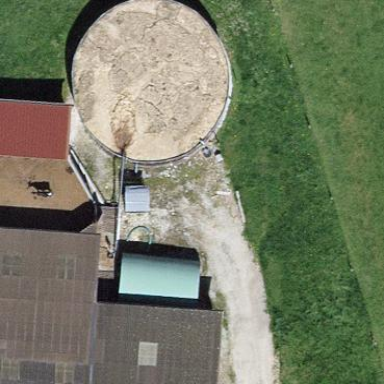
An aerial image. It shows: Farm building.